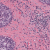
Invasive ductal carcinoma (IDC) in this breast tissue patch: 0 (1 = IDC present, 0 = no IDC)